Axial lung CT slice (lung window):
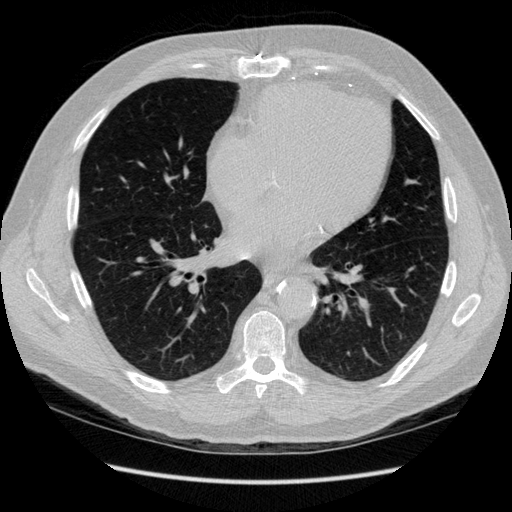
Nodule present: no